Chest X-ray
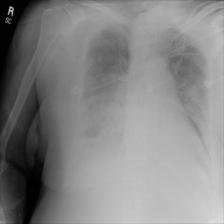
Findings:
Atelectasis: positive
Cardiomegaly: negative
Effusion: negative
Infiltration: positive
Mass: negative
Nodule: negative
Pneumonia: positive
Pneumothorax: negative
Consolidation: negative
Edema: positive
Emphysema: negative
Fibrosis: negative
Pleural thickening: negative
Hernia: negative